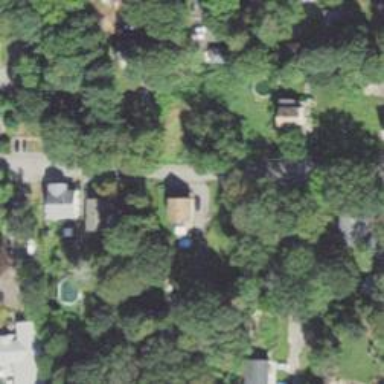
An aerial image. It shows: Residential driveway serving as service road.